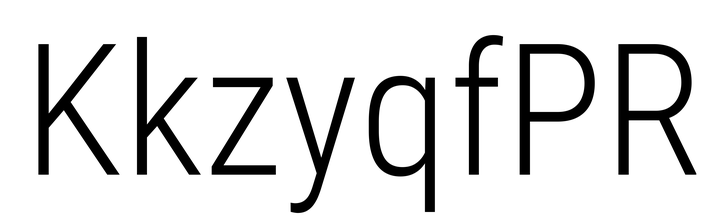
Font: Roboto_Condensed_Light